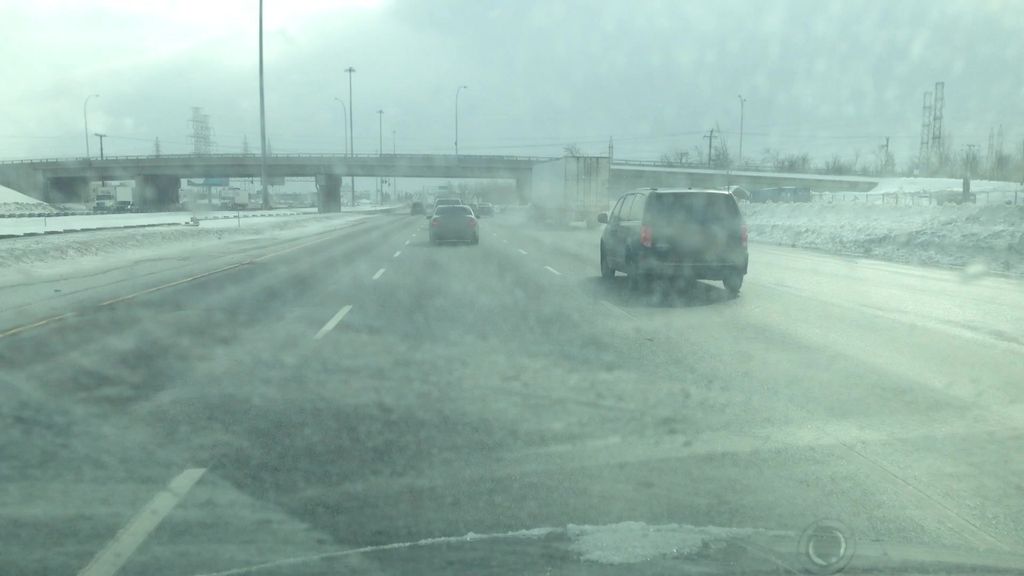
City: montreal